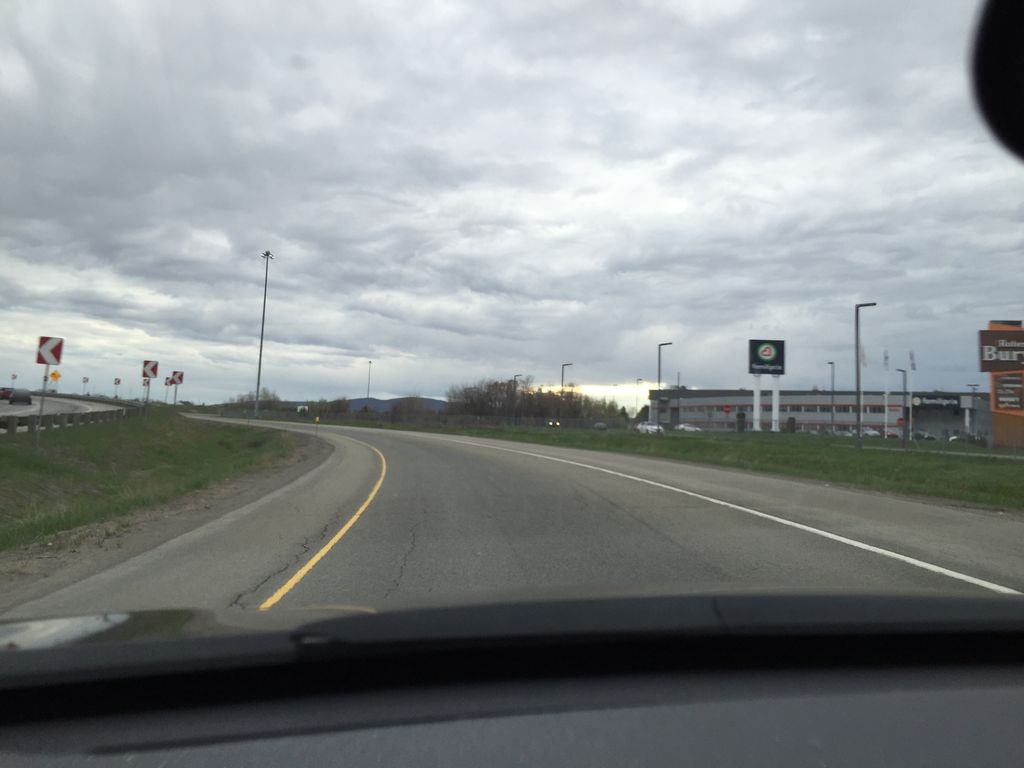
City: quebec_city